Question: I've created a fresh new DB ("rpgame") in MySQL on my linux server - but I'm getting access denied errors when trying to connect to it. The user it's connecting as is root@play.runic-paradise.com.
I've tried debugging a bit, please see the screenshot. It seems that the password area is missing for the entry I'm trying to login as. Is that a problem? Anyone know how I can fix it?
if that's appearing as small for you as it is for me, try this link:
<URL>
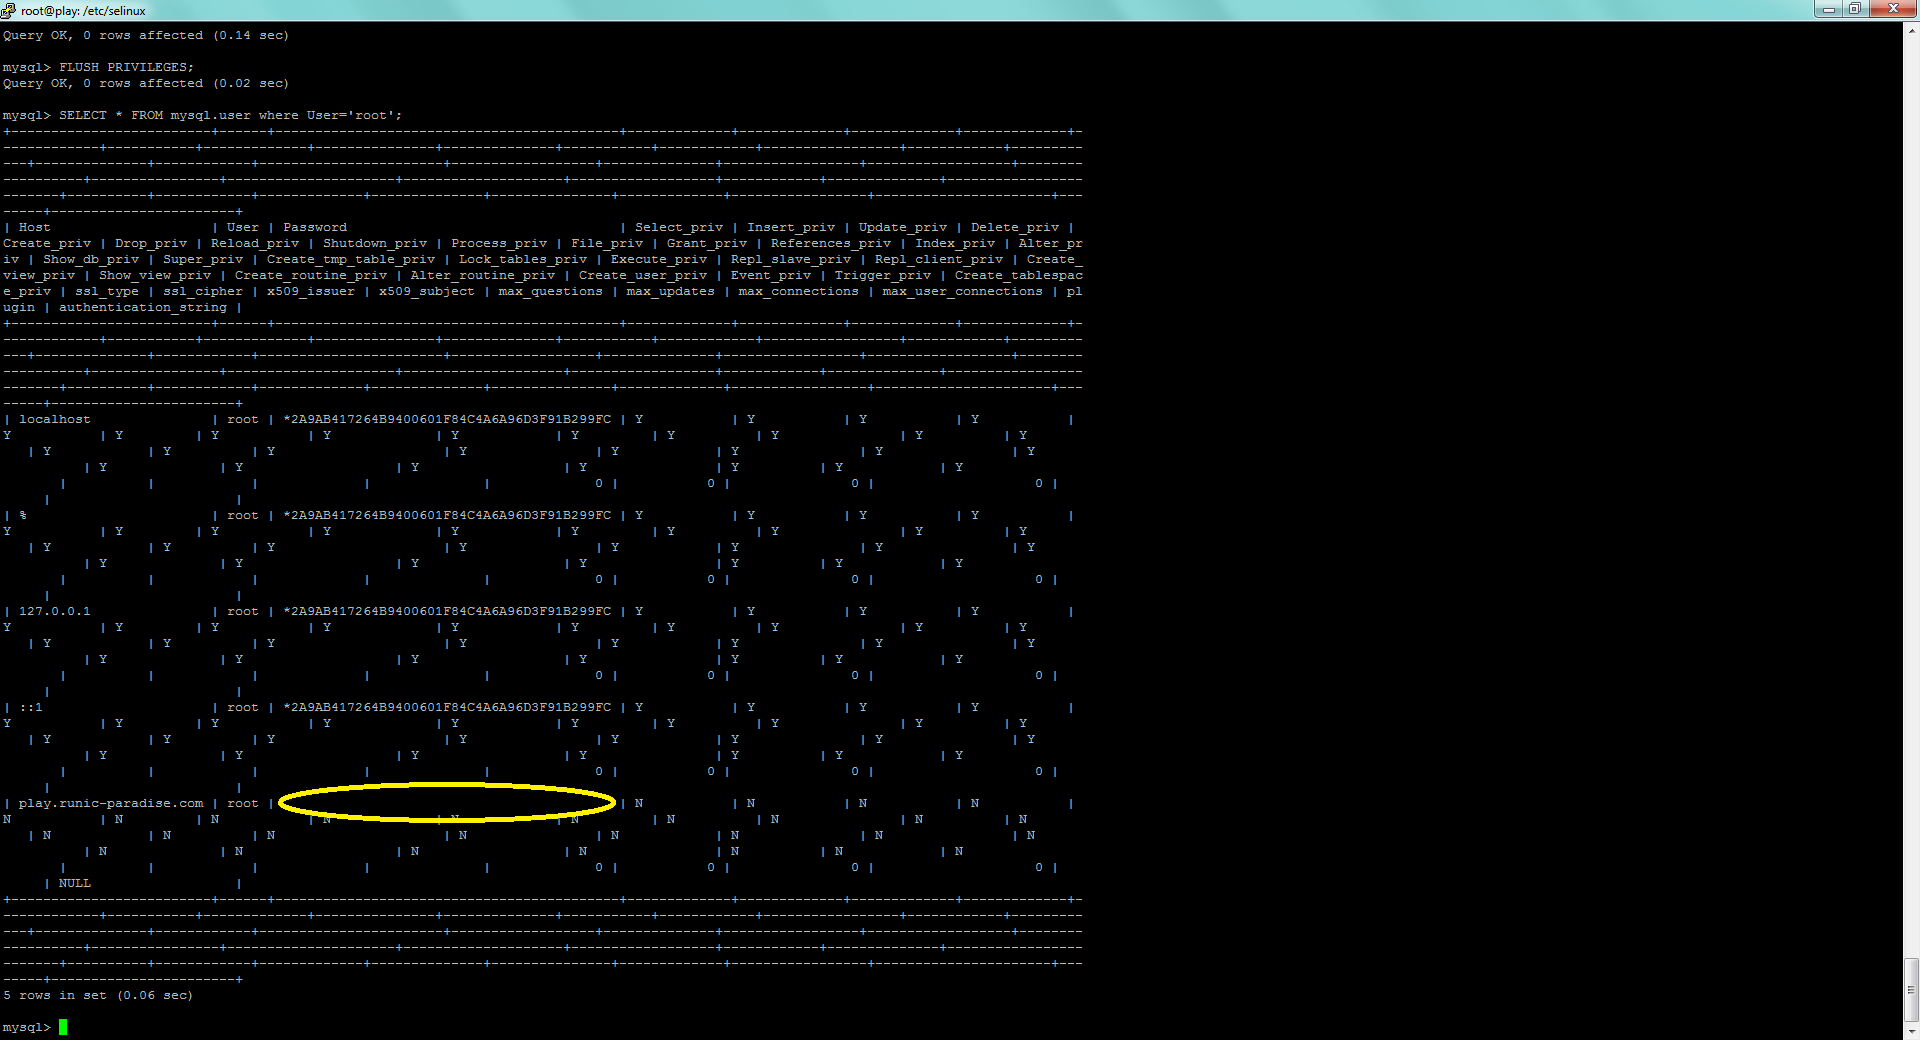
Answer: If you have never set a root password for MySQL server, the server does not require a password at all for connecting as root. To setup root password for first time, use mysqladmin command at shell prompt as follows:
Setting root user password
'''
$ mysqladmin -u root password NEWPASSWORD
'''
Verifying its working
'''
$ mysql -u root -p'PASSWORD' db-name-here
'''